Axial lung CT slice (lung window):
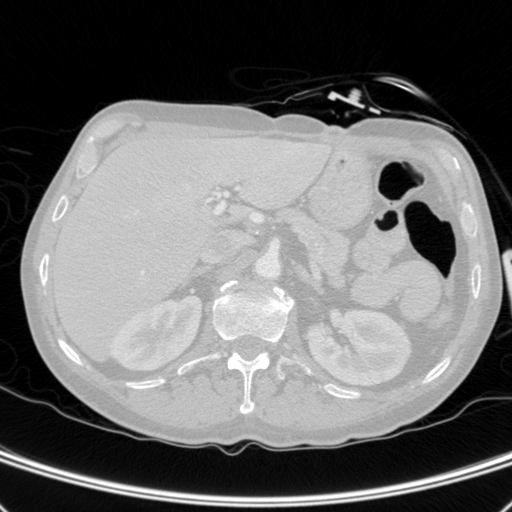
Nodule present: no